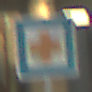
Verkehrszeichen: ErsteHilfe
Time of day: MorningAfternoon
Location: Roofed (Special)
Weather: NotSpecified
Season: NotSpecified
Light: Artificial